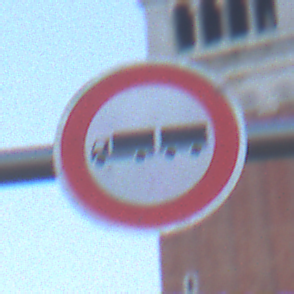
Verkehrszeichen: VerbotLastkraftwagenMitAnhaenger
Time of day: Dawn
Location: Outdoor (Urban)
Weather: Clear
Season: NotSpecified
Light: Natural